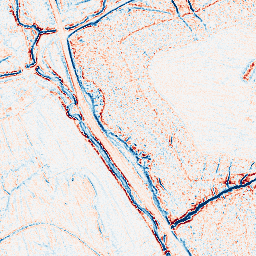
Category: edge_preserving
Decomposition family: anisotropic_diffusion
Decomposition parameters: iterations: 5
kappa: 10
gamma: 0.15
Upsampling method: bicubic
Upsampling parameters: scale: 2
Upsampling scale: 2